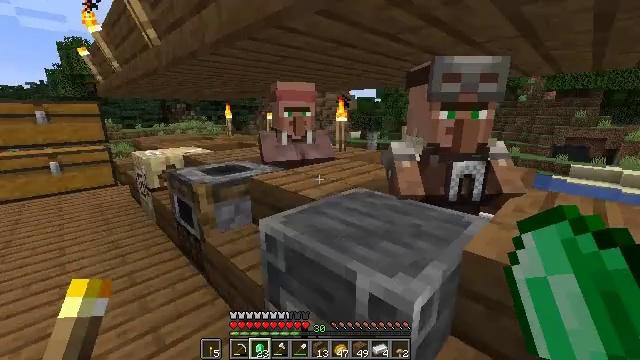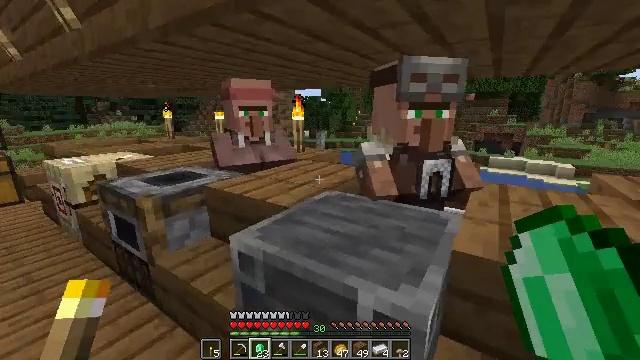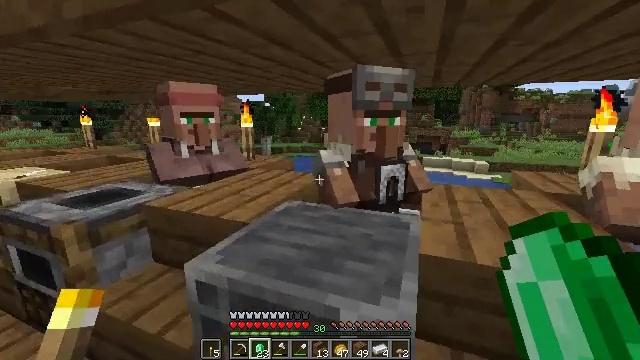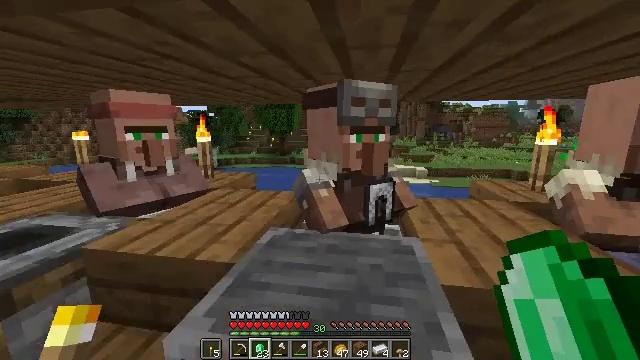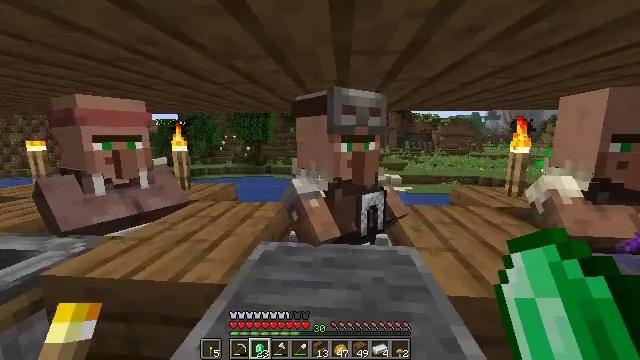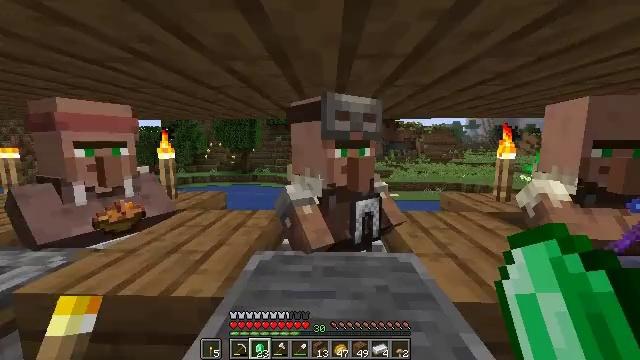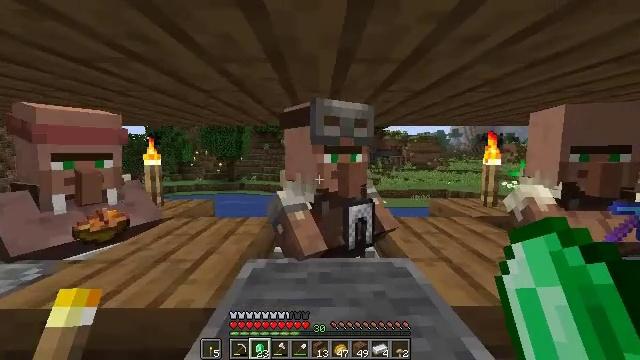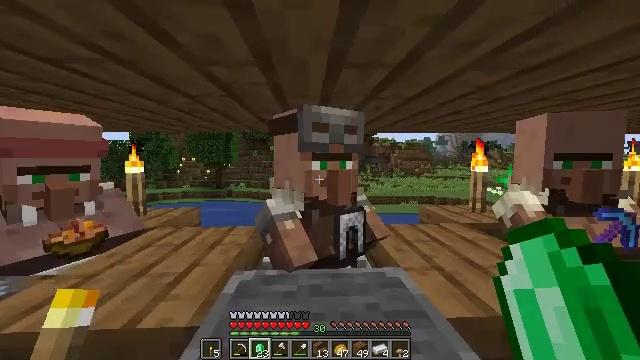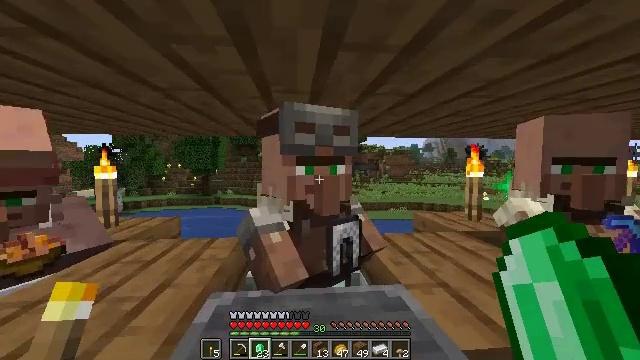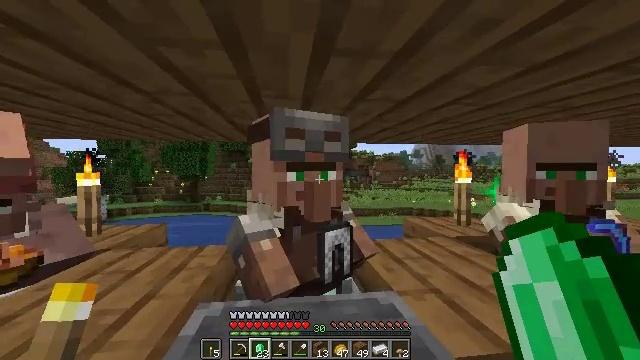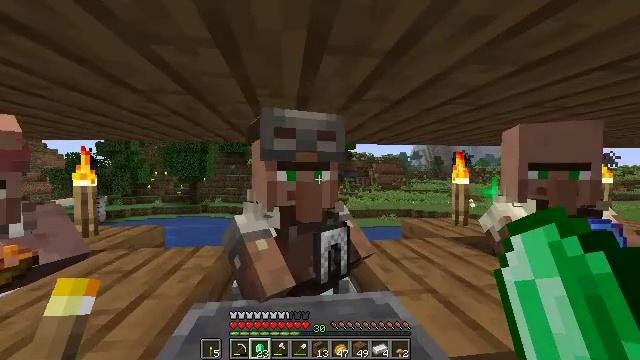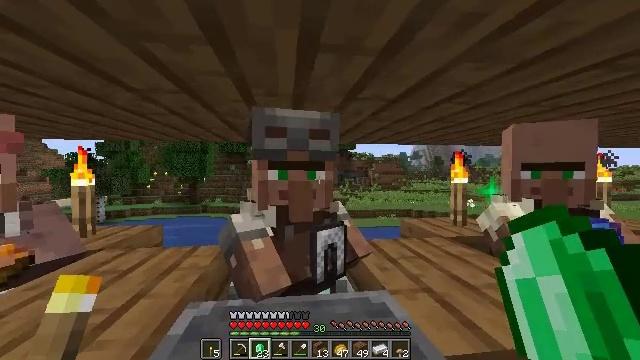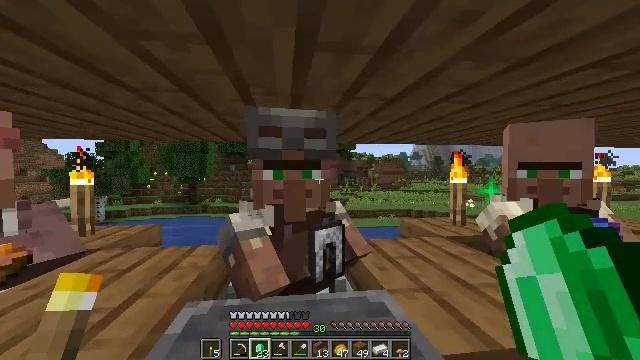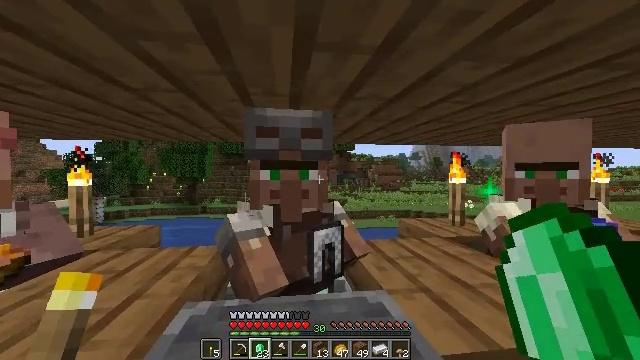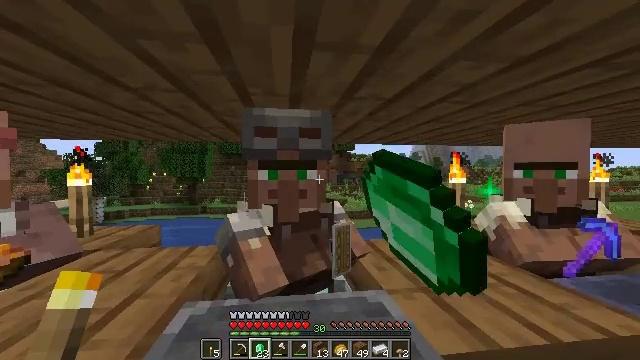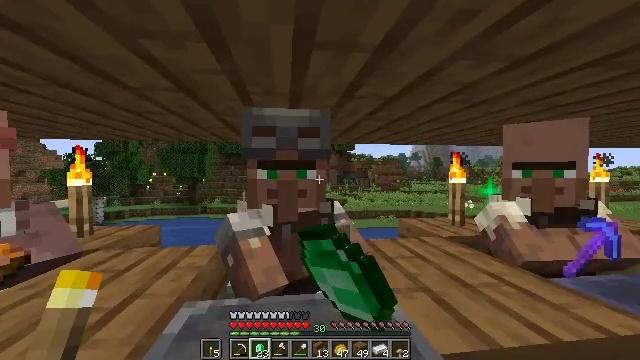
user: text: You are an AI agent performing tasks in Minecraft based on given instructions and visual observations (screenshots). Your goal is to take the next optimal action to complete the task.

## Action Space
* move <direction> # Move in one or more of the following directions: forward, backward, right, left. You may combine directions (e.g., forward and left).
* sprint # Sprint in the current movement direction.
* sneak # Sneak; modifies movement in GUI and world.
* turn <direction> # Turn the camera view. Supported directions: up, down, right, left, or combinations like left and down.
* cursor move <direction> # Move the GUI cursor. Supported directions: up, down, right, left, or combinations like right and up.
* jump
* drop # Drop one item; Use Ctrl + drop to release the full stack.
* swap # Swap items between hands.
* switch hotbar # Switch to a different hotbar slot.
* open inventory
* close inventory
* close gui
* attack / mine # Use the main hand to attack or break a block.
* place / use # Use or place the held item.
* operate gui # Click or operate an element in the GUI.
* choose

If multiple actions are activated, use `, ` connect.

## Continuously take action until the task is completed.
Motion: motion action
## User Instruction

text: Create chainmail leggings using the crafting table.
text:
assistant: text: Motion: move forward and move left, turn right
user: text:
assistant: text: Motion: move forward and move left, turn right and up
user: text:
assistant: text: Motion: move forward and move left, turn right and up
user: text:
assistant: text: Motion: turn right and up
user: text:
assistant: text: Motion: turn right and up
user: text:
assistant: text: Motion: turn right and up
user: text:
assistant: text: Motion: move forward, turn right and up
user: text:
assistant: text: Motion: move forward, turn right and up
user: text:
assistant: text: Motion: move forward, turn right and up
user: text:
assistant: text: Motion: move forward
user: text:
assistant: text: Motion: no_op
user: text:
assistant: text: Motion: no_op
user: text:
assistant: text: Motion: use / place
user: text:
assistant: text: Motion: use / place
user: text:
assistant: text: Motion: use / place
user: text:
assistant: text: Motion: use / place
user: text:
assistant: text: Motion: no_op
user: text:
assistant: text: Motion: open gui
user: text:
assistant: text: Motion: no_op
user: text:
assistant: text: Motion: no_op
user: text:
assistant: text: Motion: no_op
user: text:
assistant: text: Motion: no_op
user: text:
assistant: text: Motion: no_op
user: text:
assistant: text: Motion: cursor move left
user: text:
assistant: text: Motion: cursor move left
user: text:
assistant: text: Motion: no_op
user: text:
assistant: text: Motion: no_op
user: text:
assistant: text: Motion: no_op
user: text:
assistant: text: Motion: no_op
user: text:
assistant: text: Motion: no_op